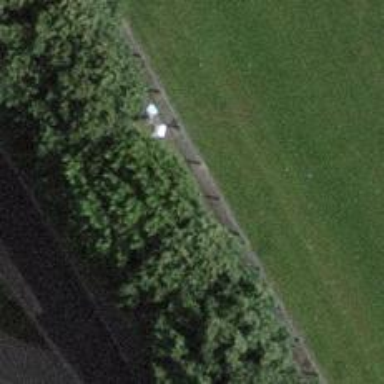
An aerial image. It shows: Red bench.